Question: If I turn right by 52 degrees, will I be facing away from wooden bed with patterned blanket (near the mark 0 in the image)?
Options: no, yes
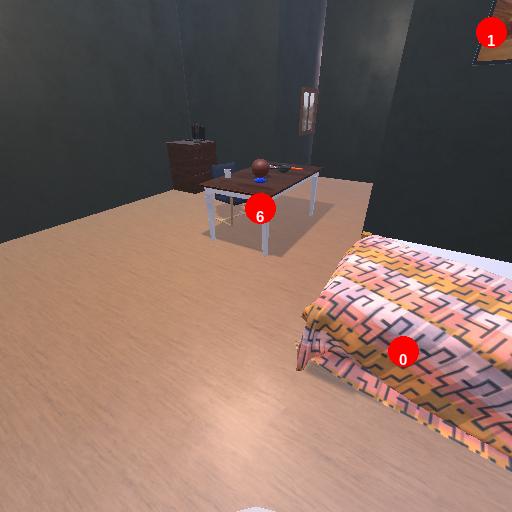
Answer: no